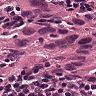
Metastatic tissue present: yes